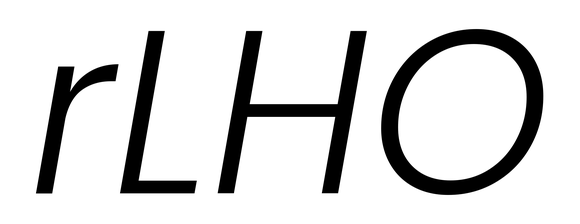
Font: Poppins-LightItalic